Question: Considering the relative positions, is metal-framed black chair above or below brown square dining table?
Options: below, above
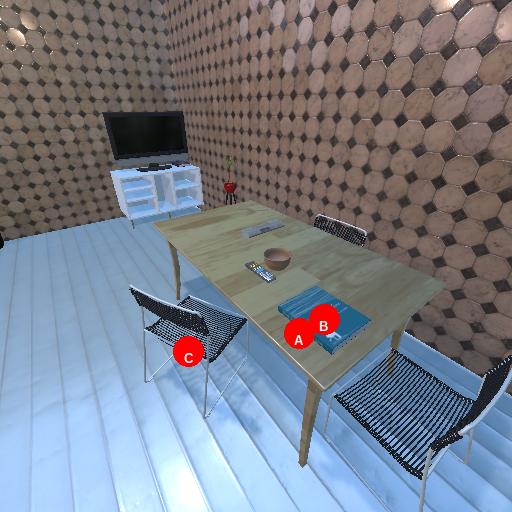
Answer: below